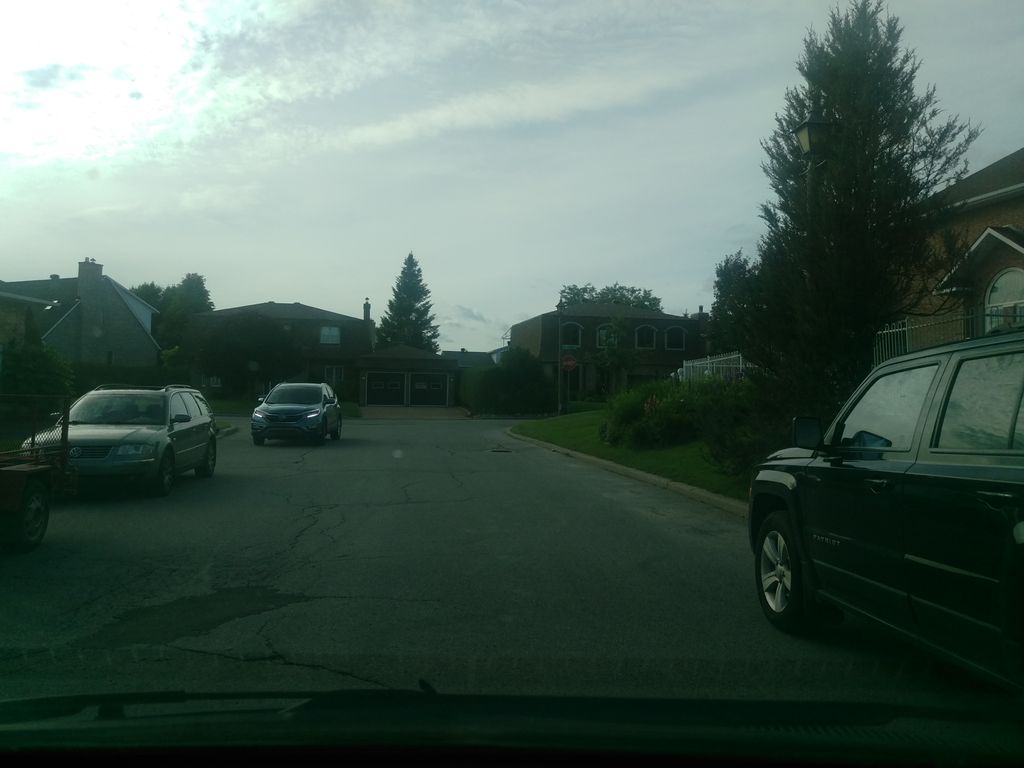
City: ottawa-gatineau